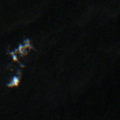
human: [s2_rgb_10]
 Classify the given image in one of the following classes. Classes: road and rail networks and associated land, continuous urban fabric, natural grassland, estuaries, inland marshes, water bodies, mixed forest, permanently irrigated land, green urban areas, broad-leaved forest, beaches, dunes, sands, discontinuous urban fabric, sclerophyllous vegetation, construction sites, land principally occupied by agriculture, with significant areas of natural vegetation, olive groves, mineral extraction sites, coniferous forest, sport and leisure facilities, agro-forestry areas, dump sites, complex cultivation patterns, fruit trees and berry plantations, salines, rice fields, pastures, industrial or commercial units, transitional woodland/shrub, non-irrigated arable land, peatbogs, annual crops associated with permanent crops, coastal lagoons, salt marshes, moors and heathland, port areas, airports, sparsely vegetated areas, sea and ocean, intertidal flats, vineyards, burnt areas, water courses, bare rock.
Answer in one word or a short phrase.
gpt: water bodies